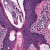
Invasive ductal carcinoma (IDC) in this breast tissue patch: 0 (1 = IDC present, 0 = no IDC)